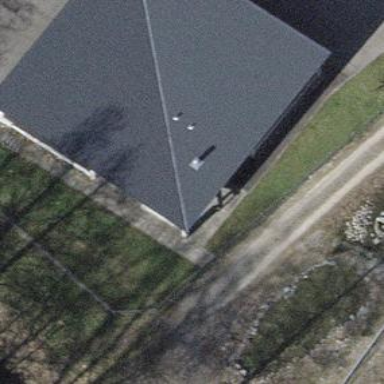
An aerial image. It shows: View of roof of building.